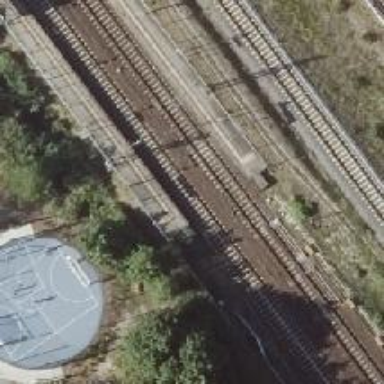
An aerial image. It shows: Railway stop with public transport stop position.